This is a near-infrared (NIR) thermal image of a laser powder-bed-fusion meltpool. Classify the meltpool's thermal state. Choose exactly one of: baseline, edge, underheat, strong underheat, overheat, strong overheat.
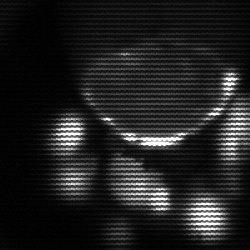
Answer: edge